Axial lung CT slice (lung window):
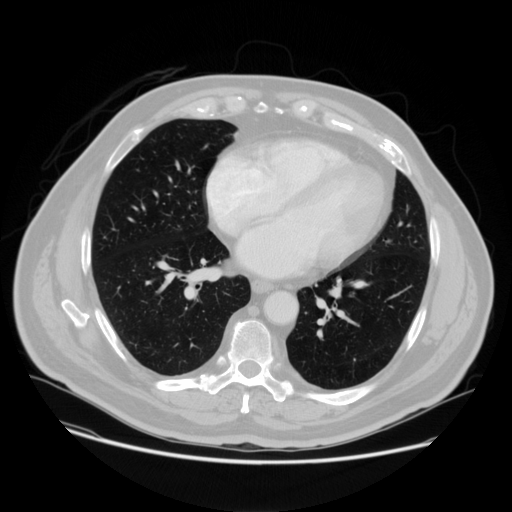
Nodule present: no